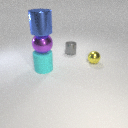
large cyan rubber cylinder to the left of small gray metal cylinder